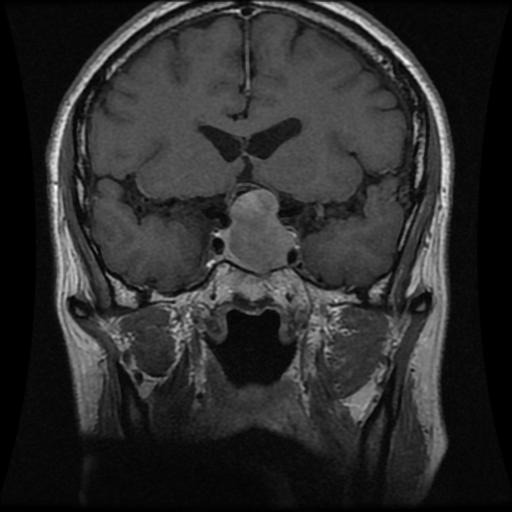
Label: pituitary